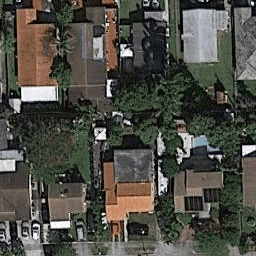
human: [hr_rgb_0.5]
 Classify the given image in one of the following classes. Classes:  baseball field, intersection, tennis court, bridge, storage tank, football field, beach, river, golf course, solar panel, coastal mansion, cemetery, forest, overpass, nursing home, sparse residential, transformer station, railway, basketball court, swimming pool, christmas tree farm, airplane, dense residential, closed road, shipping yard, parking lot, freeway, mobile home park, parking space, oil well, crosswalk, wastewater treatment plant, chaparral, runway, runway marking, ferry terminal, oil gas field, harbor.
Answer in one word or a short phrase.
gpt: dense residential